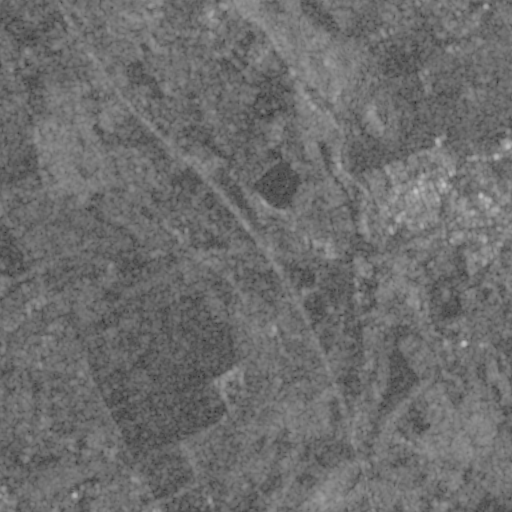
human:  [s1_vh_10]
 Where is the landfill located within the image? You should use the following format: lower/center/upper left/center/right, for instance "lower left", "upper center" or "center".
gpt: The landfill is located in the upper left of the image.
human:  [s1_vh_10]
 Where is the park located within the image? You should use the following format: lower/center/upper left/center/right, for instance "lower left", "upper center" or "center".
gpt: The park is located in the lower right of the image.
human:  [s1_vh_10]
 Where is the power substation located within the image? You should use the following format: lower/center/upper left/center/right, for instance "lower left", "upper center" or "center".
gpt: The power substation is located in the center right of the image.
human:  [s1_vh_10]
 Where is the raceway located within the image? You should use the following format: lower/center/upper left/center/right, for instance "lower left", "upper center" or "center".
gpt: The raceway is located in the center right of the image.
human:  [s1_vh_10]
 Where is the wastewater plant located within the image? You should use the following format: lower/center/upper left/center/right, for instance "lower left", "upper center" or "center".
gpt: The wastewater plant is located in the upper center of the image.
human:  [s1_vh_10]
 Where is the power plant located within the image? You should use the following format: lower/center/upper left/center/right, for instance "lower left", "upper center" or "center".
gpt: There is no power plant in the image.

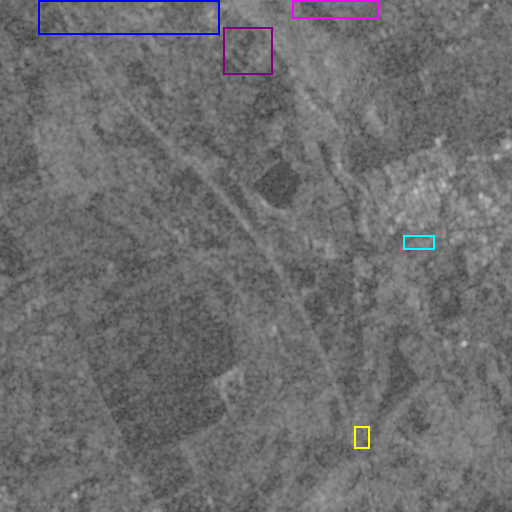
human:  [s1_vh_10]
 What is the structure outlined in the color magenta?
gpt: The structure outlined in magenta is a crop field.
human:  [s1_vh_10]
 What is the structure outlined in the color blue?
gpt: The structure outlined in blue is a landfill.
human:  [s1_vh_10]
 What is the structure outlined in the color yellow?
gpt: The structure outlined in yellow is a park.
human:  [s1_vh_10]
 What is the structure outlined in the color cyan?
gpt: The structure outlined in cyan is a power substation.
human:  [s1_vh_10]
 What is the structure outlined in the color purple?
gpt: The structure outlined in purple is a wastewater plant.
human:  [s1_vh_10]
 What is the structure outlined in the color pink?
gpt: There is no pink outline.